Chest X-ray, AP view. Patient: 54 years old, sex M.
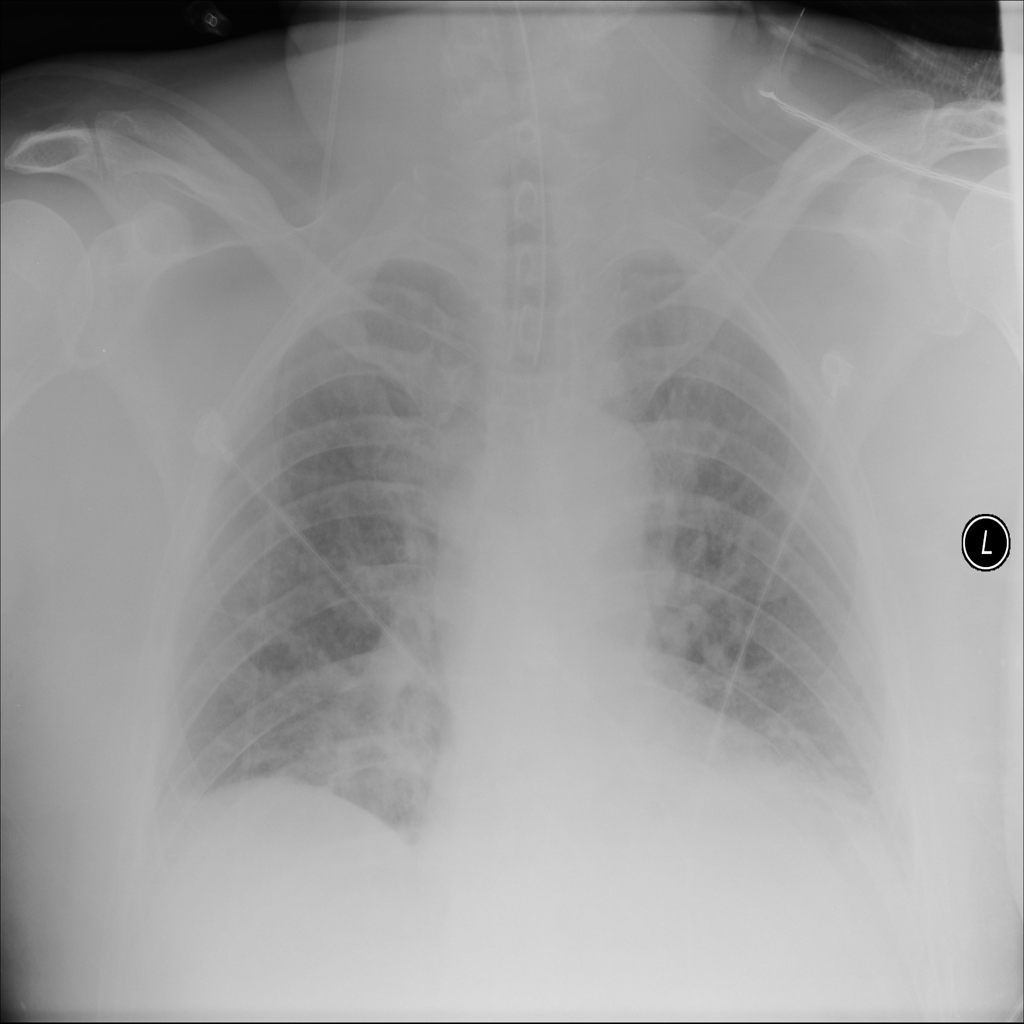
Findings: Atelectasis